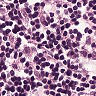
Metastatic tissue present: no